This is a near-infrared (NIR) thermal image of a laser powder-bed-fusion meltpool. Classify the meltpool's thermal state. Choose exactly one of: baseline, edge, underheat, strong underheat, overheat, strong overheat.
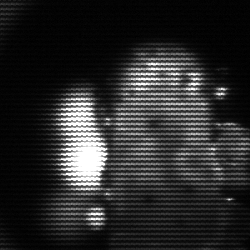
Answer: strong underheat